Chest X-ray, AP view. Patient: 43 years old, sex M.
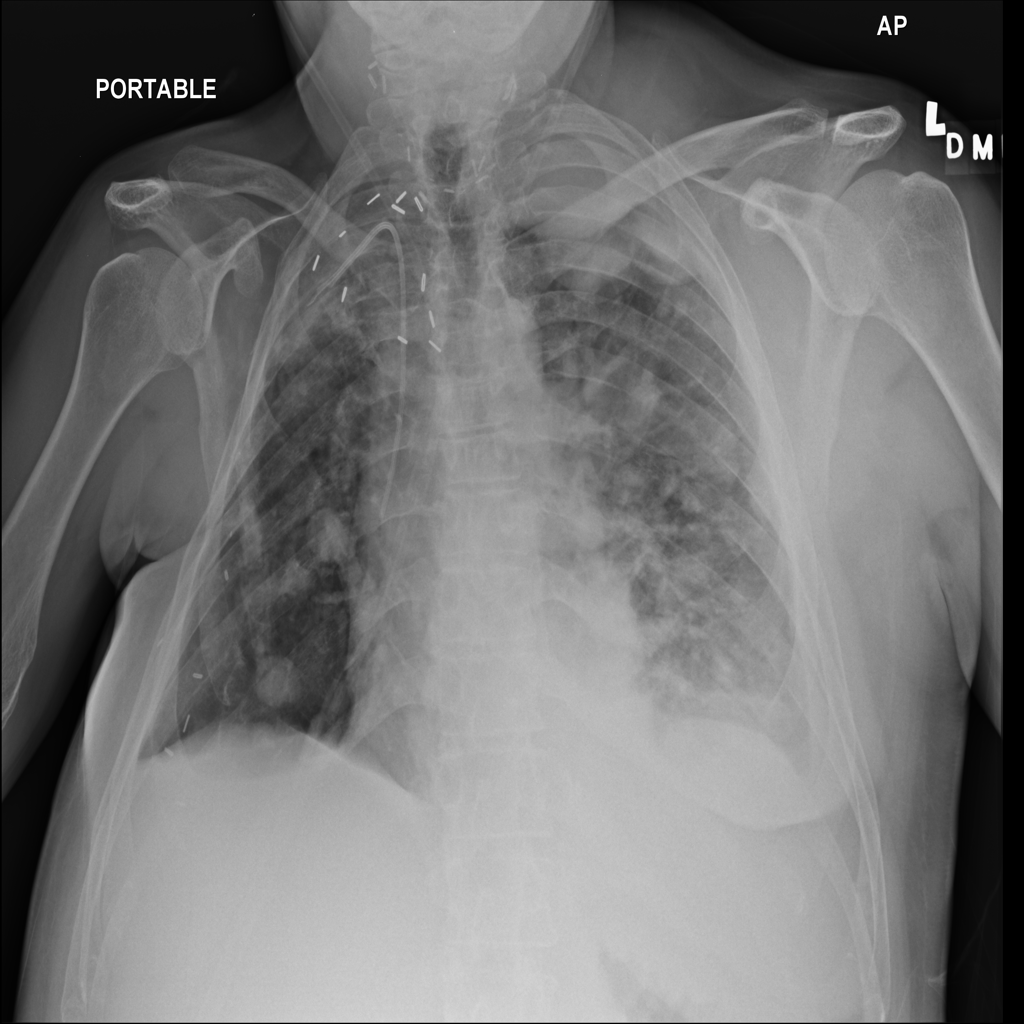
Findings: Effusion, Infiltration, Nodule